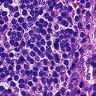
Metastatic tissue present: no